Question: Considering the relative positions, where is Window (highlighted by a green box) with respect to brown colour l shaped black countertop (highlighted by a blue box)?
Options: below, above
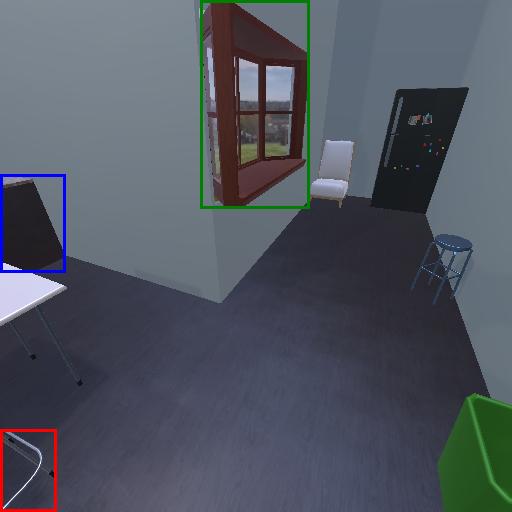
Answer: below